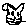
Label: cat